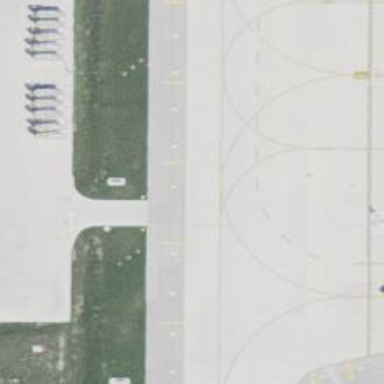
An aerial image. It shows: View of taxiway at the airport.